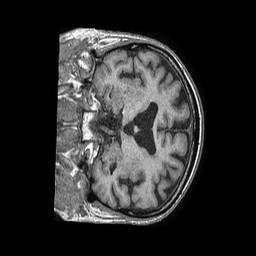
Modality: T1w
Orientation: coronal
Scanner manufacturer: philips
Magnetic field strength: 1.5 T
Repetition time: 0.007935 s
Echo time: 0.00364 s